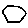
Label: hexagon